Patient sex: M
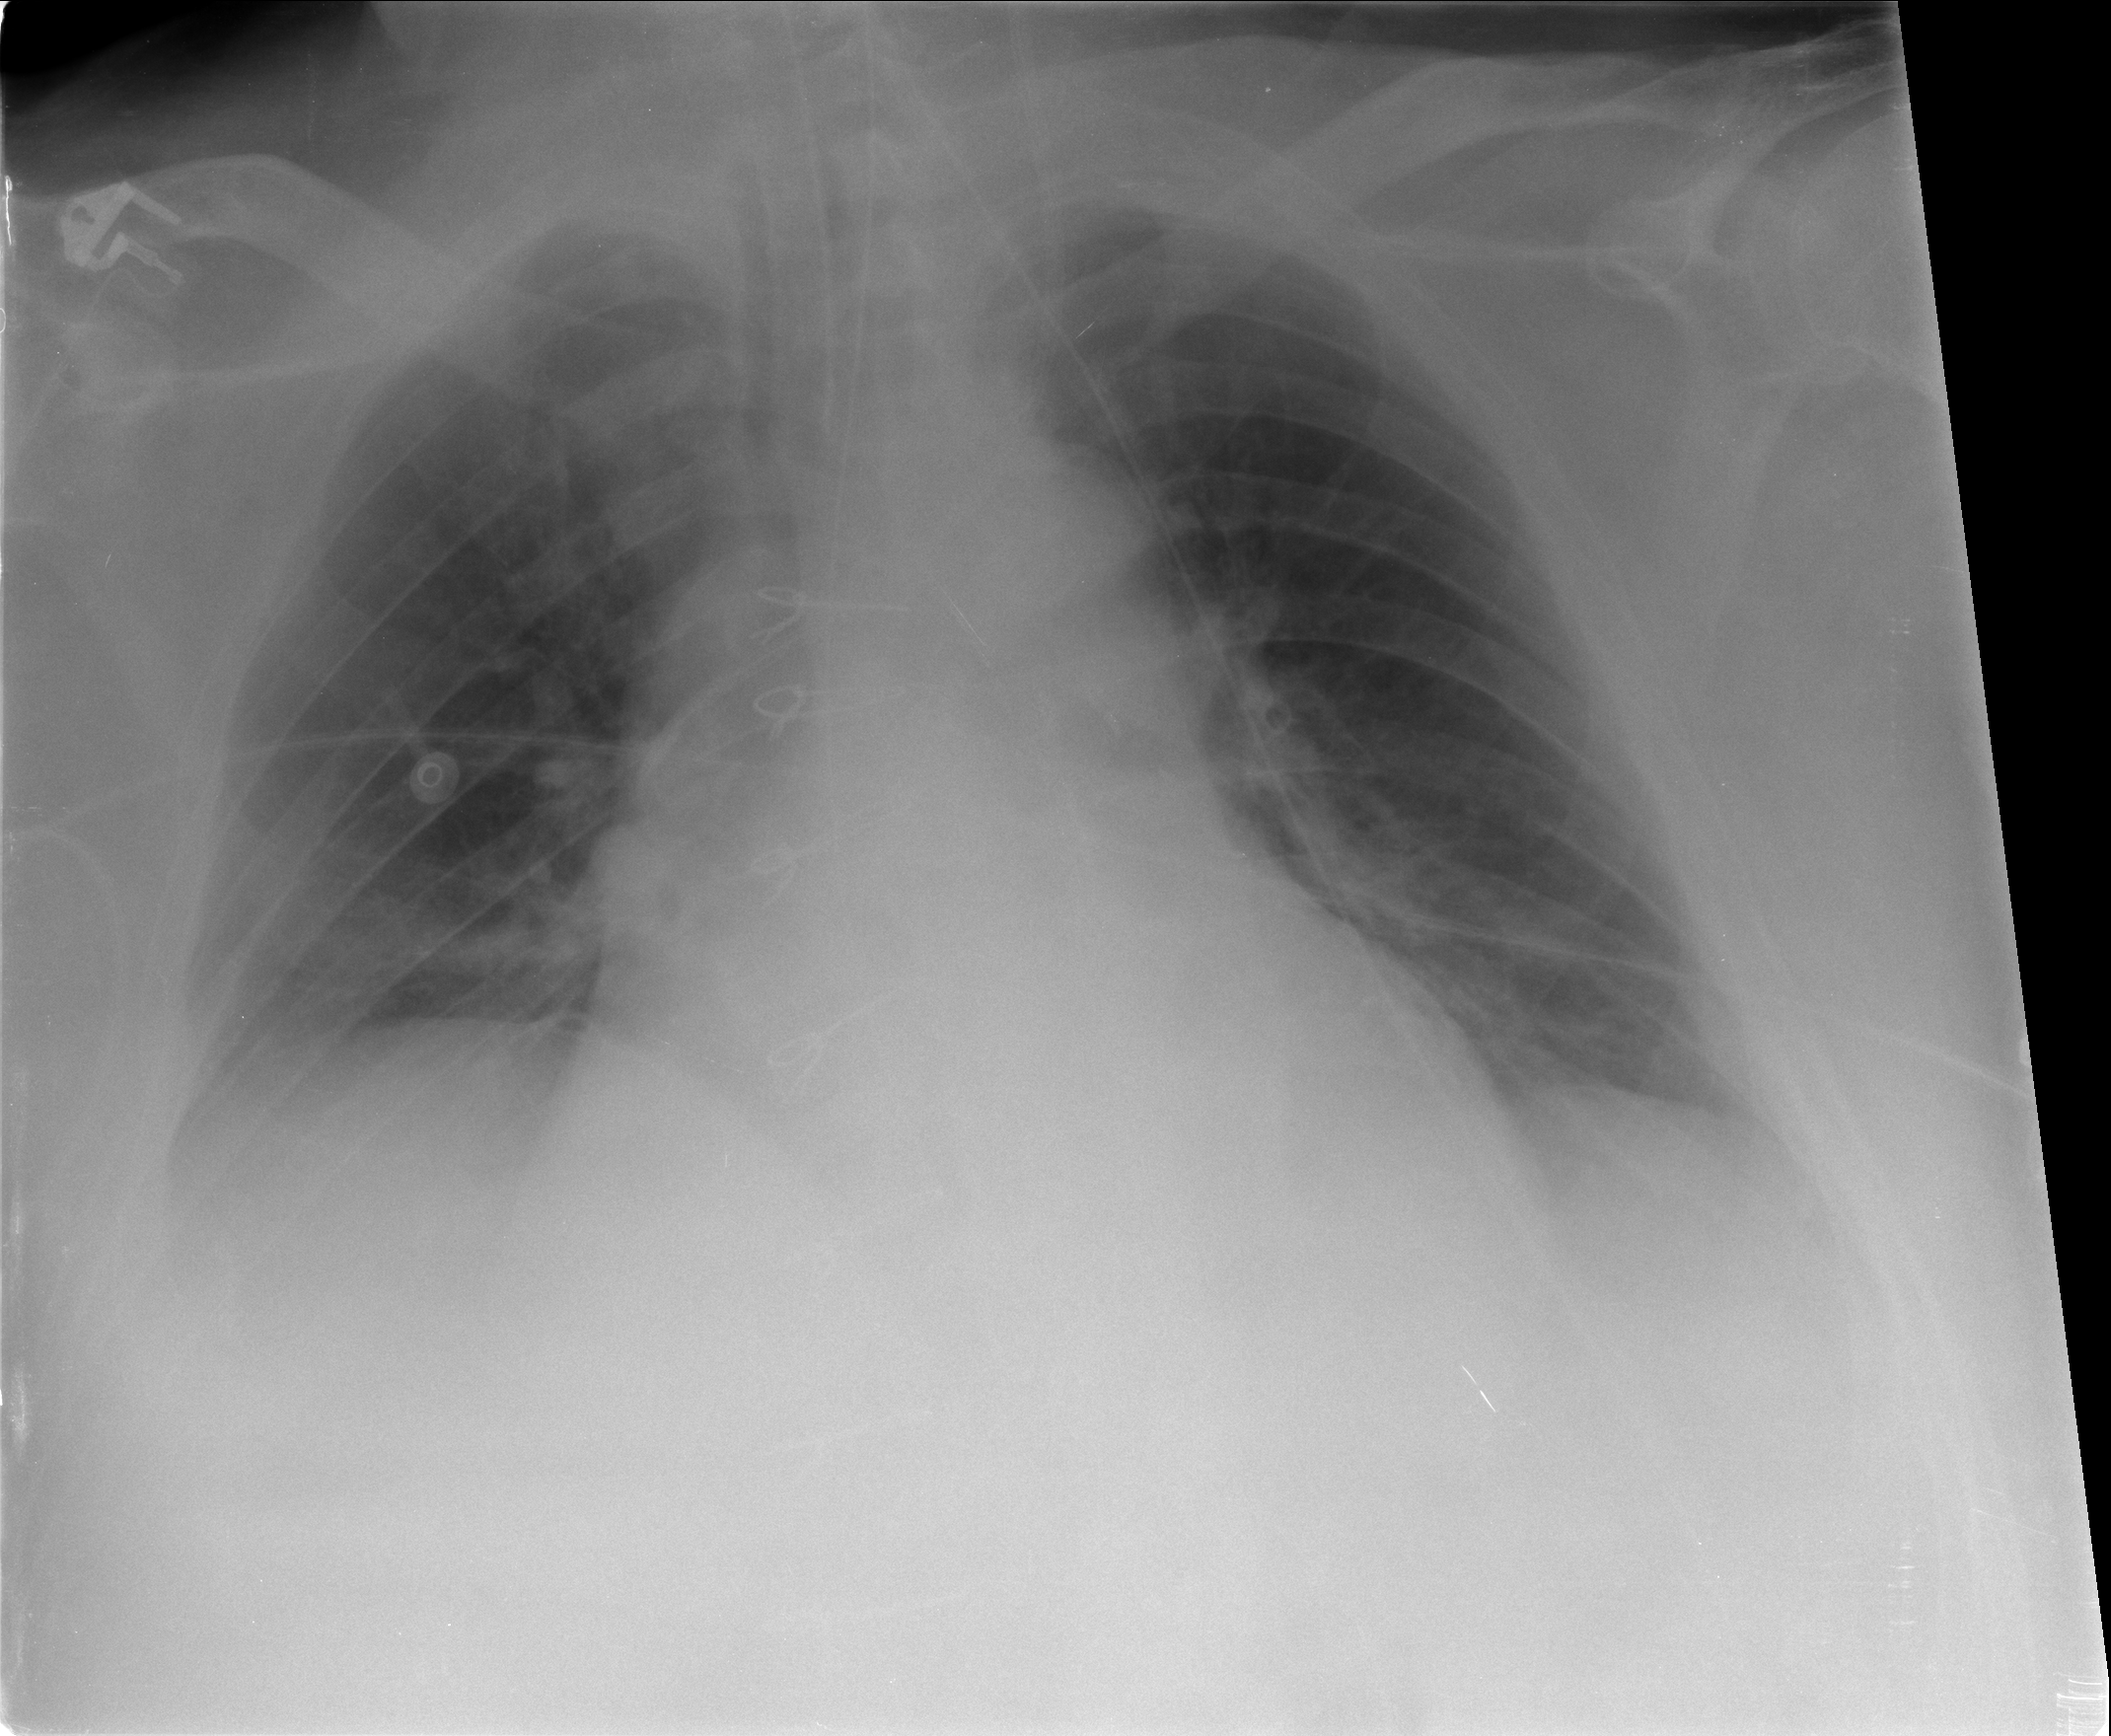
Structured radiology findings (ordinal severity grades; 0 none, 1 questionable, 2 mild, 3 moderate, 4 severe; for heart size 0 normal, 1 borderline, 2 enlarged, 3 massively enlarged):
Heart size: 2
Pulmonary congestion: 1
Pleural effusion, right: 0
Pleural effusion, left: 0
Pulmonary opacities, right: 0
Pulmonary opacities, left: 0
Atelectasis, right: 2
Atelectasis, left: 0